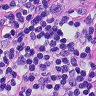
Metastatic tissue present: no